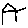
Label: house